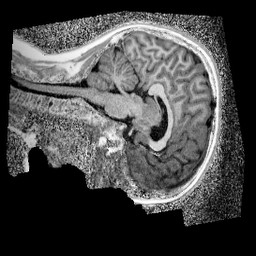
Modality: UNIT1_denoised
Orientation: sagittal
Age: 10
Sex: male
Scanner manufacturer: siemens
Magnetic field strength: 3 T
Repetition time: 4 s
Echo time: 0.00299 s